【题型】解答题　【知识点】平面几何　【难度】hard
(2025·上海虹口·一模) 如图，在梯形$ABCD$中，$AD \parallel BC$，$\angle BCD = 90^\circ$，$CD = 2$，$E$是$CD$的中点，$AC$、$BE$交于点$F$，且$\angle ACD = 2\angle EBC$。

\vspace{0.8em}
\noindent
(1) 求证：$CE = CF$；

\vspace{0.5em}
\noindent
(2) 如果$BC = 2AD$，求$\tan \angle ABC$的值；

\vspace{0.5em}
\noindent
(3) 如果$\angle ABE = \angle ACB$，求$\dfrac{AD}{BC}$的值。
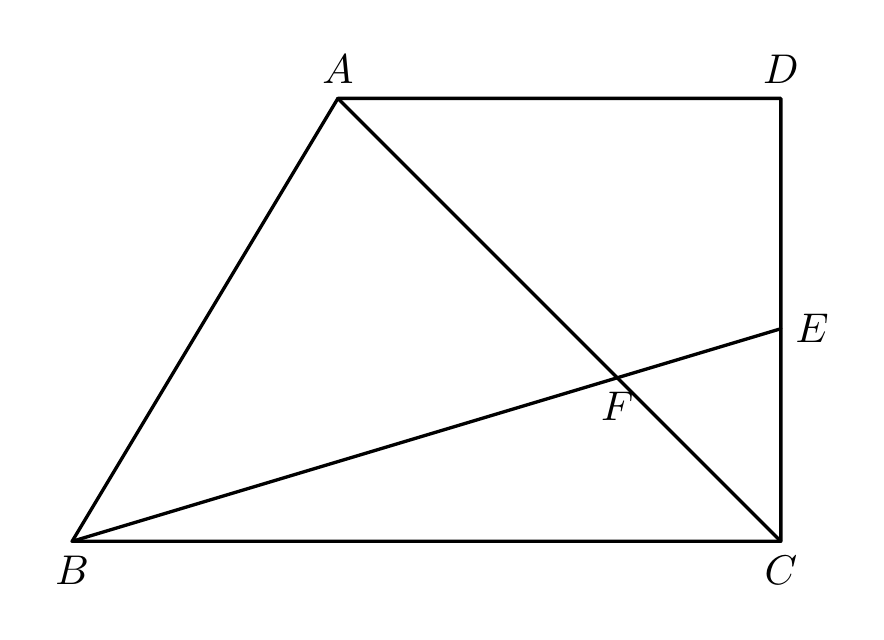
【解答】
\noindent
【答案】(1) 见解析

\noindent
(2) $\dfrac{4}{3}$

\noindent
(3) $\dfrac{\sqrt{41}-5}{2}$

\vspace{0.5em}
\noindent
【知识点】解直角三角形的相关计算、相似三角形的判定与性质综合、用勾股定理解三角形、等腰三角形的性质和判定

\vspace{0.5em}
\noindent
【分析】（1）设 $\angle EBC = x$，根据题意进行角度计算，得出 $\angle CEF = \angle CFE$，即可得证；

\noindent
（2）延长 $BE$ 交 $AD$ 延长线于 $H$，求出 $AD$ 的长度，即可得出 $\tan \angle ABC$ 的值；

\noindent
（3）过 $A$ 作 $AM \perp BC$ 于 $M$，设 $BC = DH = x$，$AF = k$，根据相似三角形和勾股定理，得出结果。

\vspace{0.5em}
\noindent
【详解】（1）证明：设 $\angle EBC = x$，则 $\angle ACD = 2x$，

\noindent
$\because \angle BCD = 90^\circ$，

\noindent
$\therefore \angle ACB = \angle BCD - \angle ACD = 90^\circ - 2x$，$\angle CEF = 90^\circ - x$，

\noindent
$\because \angle CFE = \angle EBC + \angle ACB = x + 90^\circ - 2x = 90^\circ - x$，

\noindent
$\therefore \angle CEF = \angle CFE$，

\noindent
$\therefore CE = CF$；

\vspace{0.5em}
\noindent
（2）解：延长 $BE$ 交 $AD$ 延长线于 $H$，过 $A$ 作 $AM \perp BC$ 于 $M$，

\noindent
$\because E$ 是 $CD$ 的中点，$AD \parallel BC$，

\noindent
$\therefore DE = CE$，$\angle H = \angle EBC$，

\noindent
$\because \angle DEH = \angle BEC$，

\noindent
$\therefore \triangle DEH \cong \triangle CEB$，

\noindent
$\therefore DH = BC = 2AD$，

\noindent
$\because \angle H = \angle EBC$，$\angle AFH = \angle BFC$，

\noindent
$\therefore \triangle AFH \backsim \triangle CFB$，

\noindent
$\therefore \dfrac{CF}{AF} = \dfrac{CB}{AH} = \dfrac{2}{3}$，

\noindent
$\because AC = \dfrac{5}{2}CF = \dfrac{5}{2}CE = \dfrac{5}{4}CD = \dfrac{5}{2}$，

\noindent
$\therefore AD = \sqrt{AC^2 - CD^2} = \dfrac{3}{2}$，

\noindent
$\because BC = 2AD$，$AD = CM$，

\noindent
$\therefore BM = CM$，

\noindent
$\therefore AB = AC$，

\noindent
$\therefore \tan \angle ABC = \tan \angle ACB = \tan \angle CAD = \dfrac{4}{3}$；

\vspace{0.5em}
\noindent
（3）解：过 $A$ 作 $AM \perp BC$ 于 $M$，

\noindent
$\because \angle ABE = \angle ACB$，$\angle BAF = \angle CAB$，

\noindent
$\therefore \triangle ABF \backsim \triangle ACB$，

\noindent
$\therefore AB^2 = AF \cdot AC$，

\noindent
由（2）可设 $BC = DH = x$，$AF = k$，则 $AC = AF + CF = AF + CE = AF + \dfrac{1}{2}CD = AF + 1 = k + 1$，

\noindent
$\therefore AB^2 = AF \cdot AC = k(k + 1)$，

\noindent
$\because \triangle AFH \backsim \triangle CFB$，

\noindent
$\therefore \dfrac{AH}{BC} = \dfrac{AF}{CF}$，

\noindent
$\therefore AH = kx$，$AD = CM = AH - DH = (k - 1)x$，$BM = BC - CM = (2 - k)x$，

\noindent
$\because AC^2 = AD^2 + CD^2$，

\noindent
$\therefore (k + 1)^2 = (k - 1)^2x^2 + 4$，

\noindent
$\therefore x^2 = \dfrac{k + 3}{k - 1}$，

\noindent
$\because AB^2 = AM^2 + BM^2$，

\noindent
$\therefore k(k + 1) = (2 - k)^2x^2 + 4$，

\noindent
$\therefore k^2 + 3k - 8 = 0$，

\noindent
解得：$k = \dfrac{\sqrt{41} - 3}{2}$（负值舍去），

\noindent
$\therefore \dfrac{AD}{BC} = k - 1 = \dfrac{\sqrt{41} - 5}{2}$。

\vspace{0.5em}
\noindent
【点睛】本题考查了相似三角形的性质与判定，直角三角形的性质，等腰三角形的判定，勾股定理等，掌握相似三角形的性质与判定是解题的关键。
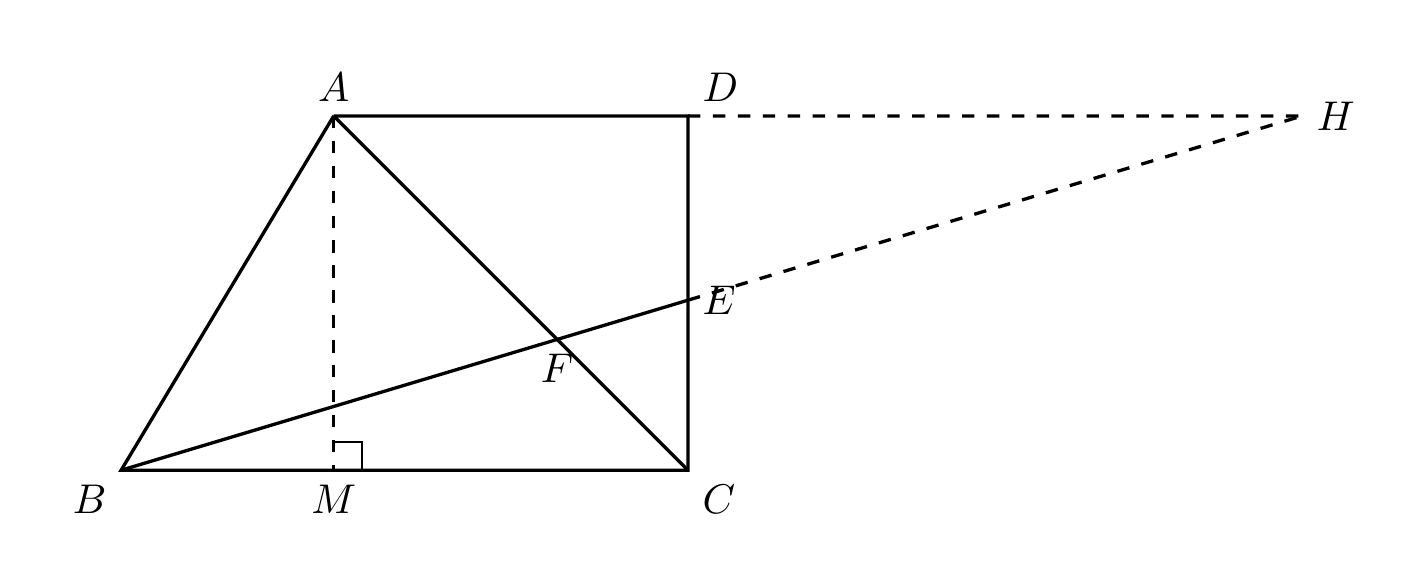